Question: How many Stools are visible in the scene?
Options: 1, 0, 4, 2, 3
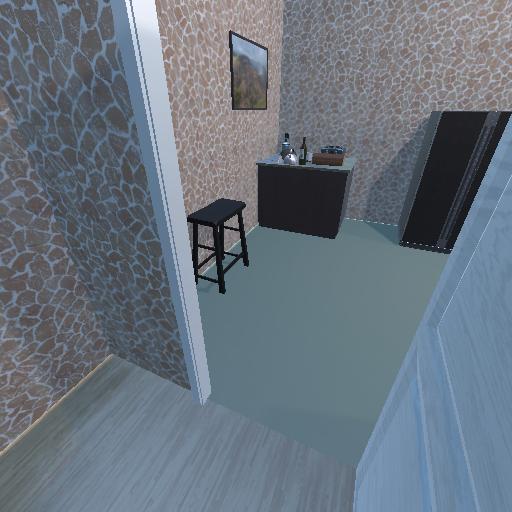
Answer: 1